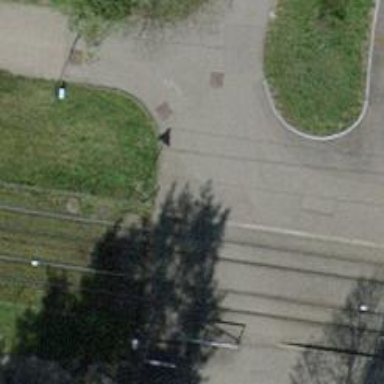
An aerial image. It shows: Tram crossing on the railway.